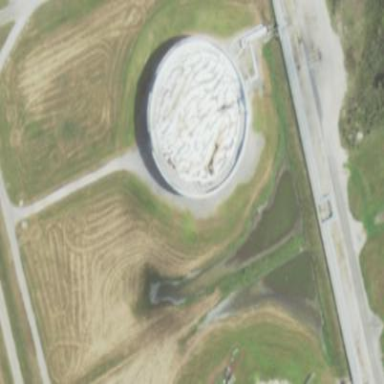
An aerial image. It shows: Storage tank which is man-made and housed in building.